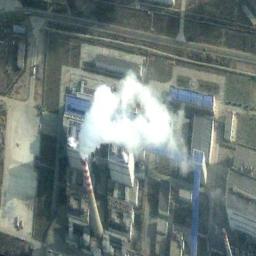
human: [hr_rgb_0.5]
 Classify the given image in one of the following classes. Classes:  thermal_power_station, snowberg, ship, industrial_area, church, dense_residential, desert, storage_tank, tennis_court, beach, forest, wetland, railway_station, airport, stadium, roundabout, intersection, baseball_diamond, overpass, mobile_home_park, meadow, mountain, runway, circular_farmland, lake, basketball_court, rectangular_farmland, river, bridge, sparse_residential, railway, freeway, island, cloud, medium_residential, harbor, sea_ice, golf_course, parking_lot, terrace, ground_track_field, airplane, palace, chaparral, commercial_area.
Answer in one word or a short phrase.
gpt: thermal_power_station